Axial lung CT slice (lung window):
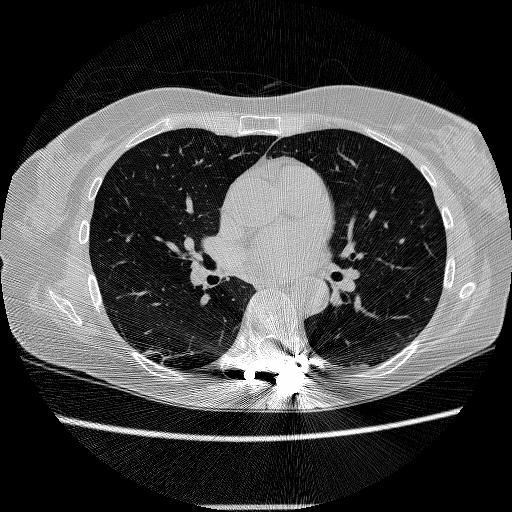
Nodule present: no